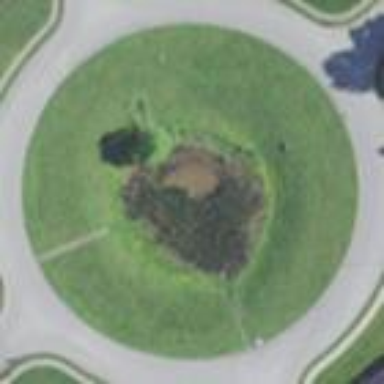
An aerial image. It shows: Roundabout on residential road with asphalt surface.